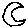
Label: moon